Field crop: tomato
Growth stage: 1
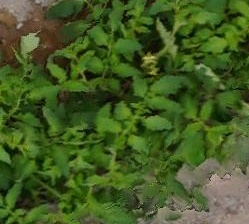
Species: tomato